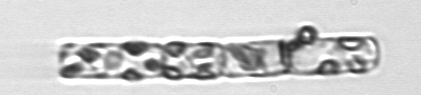
Label: Guinardia_delicatula